Question: I have a picture here to help me explain the problem I am having.

As you can see from the image, the 'checkmark' is centered vertically for the one-lined 'p' but when it gets to the two or three lined 'p' then the checkmark is no longer vertically centered.
I'd ideally want the checkmark to have a height of 100% of the div, so that there is no text below it or above it... if that makes sense.
Here is my current code:
'''
#container { //the individual div for each item
cursor:default;
}
#text { //id name for my paragraph tag.
cursor: auto;
font-size: 16px;
margin-right: 15px;
display: inline;
}
#checkmark{
padding-right: 10px;
height: 100%;
font-size: 16px;
z-index: 20;
cursor: pointer;
display: inline;
}
'''
Any ideas? Thanks.
Edit: Here is my html
'''
<div id="container"><i id="checkmark" class="fa fa-check"></i><p id="text">Some text here....</p></div>
'''
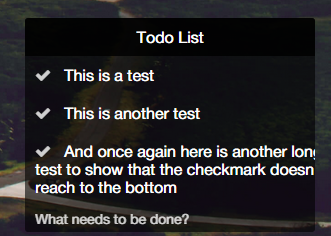
Answer: change 'display: inline;' to 'display: table-cell;' in both '#checkmark' and '#text' and add 'vertical-align: middle;' to '#checkmark', like this:
'''
#text { //id name for my paragraph tag.
cursor: auto;
font-size: 16px;
margin-right: 15px;
display: table-cell;
}
#checkmark{
padding-right: 10px;
height: 100%;
font-size: 16px;
z-index: 20;
cursor: pointer;
display: table-cell;
vertical-align: middle;
}
'''